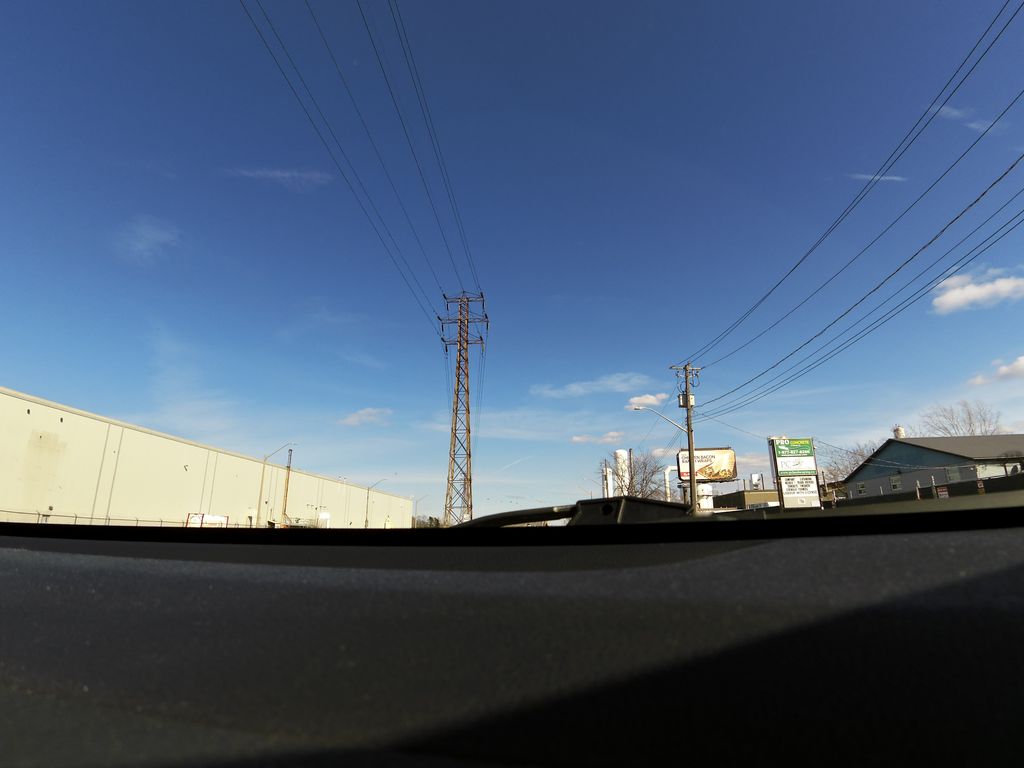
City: hamilton